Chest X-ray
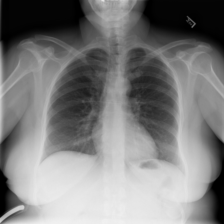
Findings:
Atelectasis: negative
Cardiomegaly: negative
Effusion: negative
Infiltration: negative
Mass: negative
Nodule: negative
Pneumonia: negative
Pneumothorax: negative
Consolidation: negative
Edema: negative
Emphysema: negative
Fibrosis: negative
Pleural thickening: negative
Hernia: negative